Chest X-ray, PA view. Patient: 59 years old, sex M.
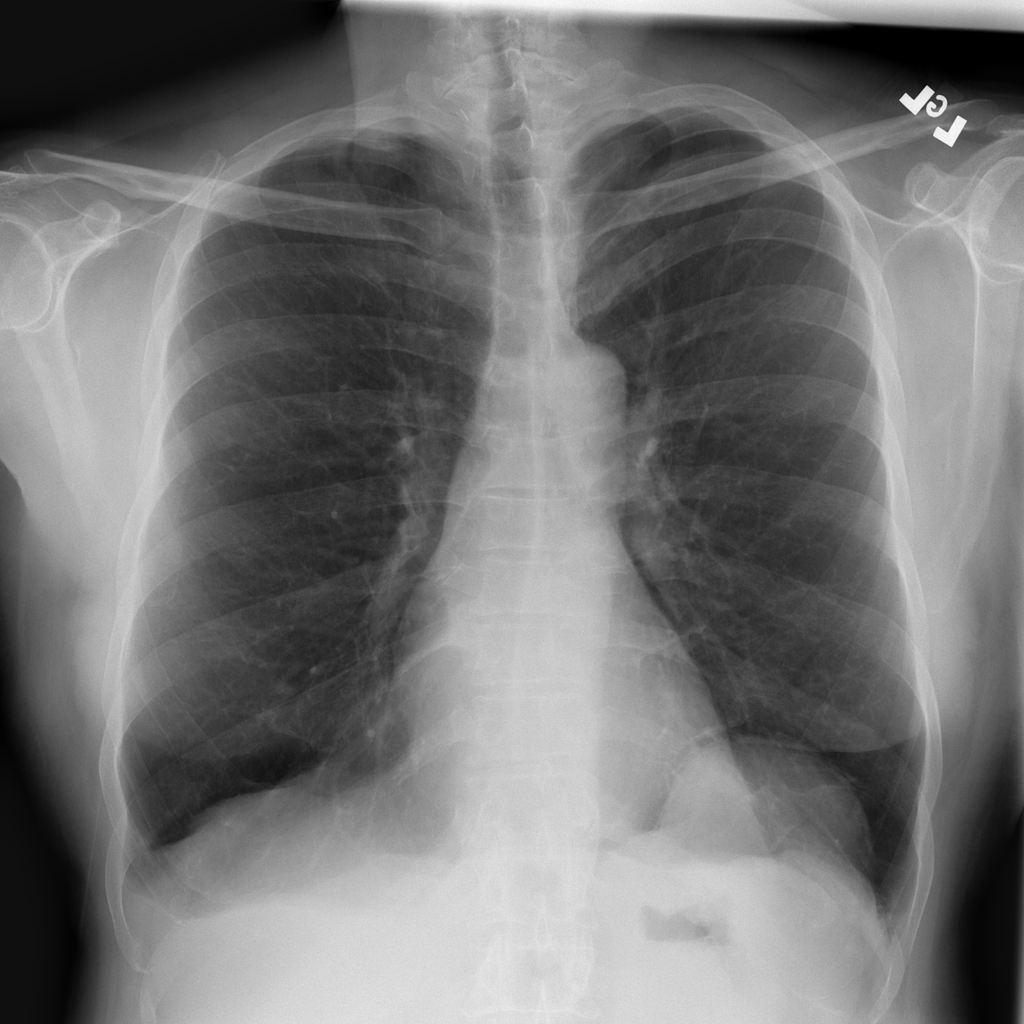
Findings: No Finding